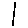
Label: line